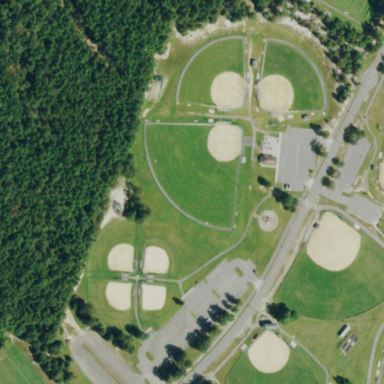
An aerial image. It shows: Softball pitch for leisure land activities.